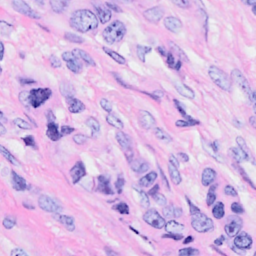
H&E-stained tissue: Breast